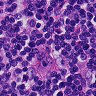
Metastatic tissue present: no